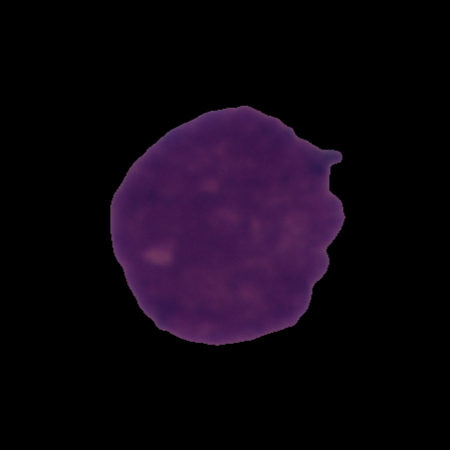
Label: cancer